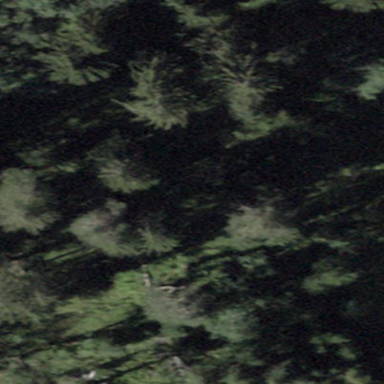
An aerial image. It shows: Mixed forest with variety of leaf types and cycles.